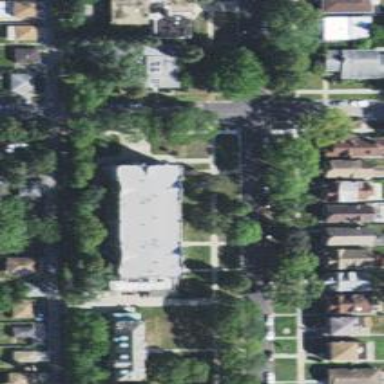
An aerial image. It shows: School.